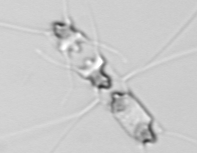
Label: Chaetoceros_didymus